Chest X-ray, PA view. Patient: 56 years old, sex F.
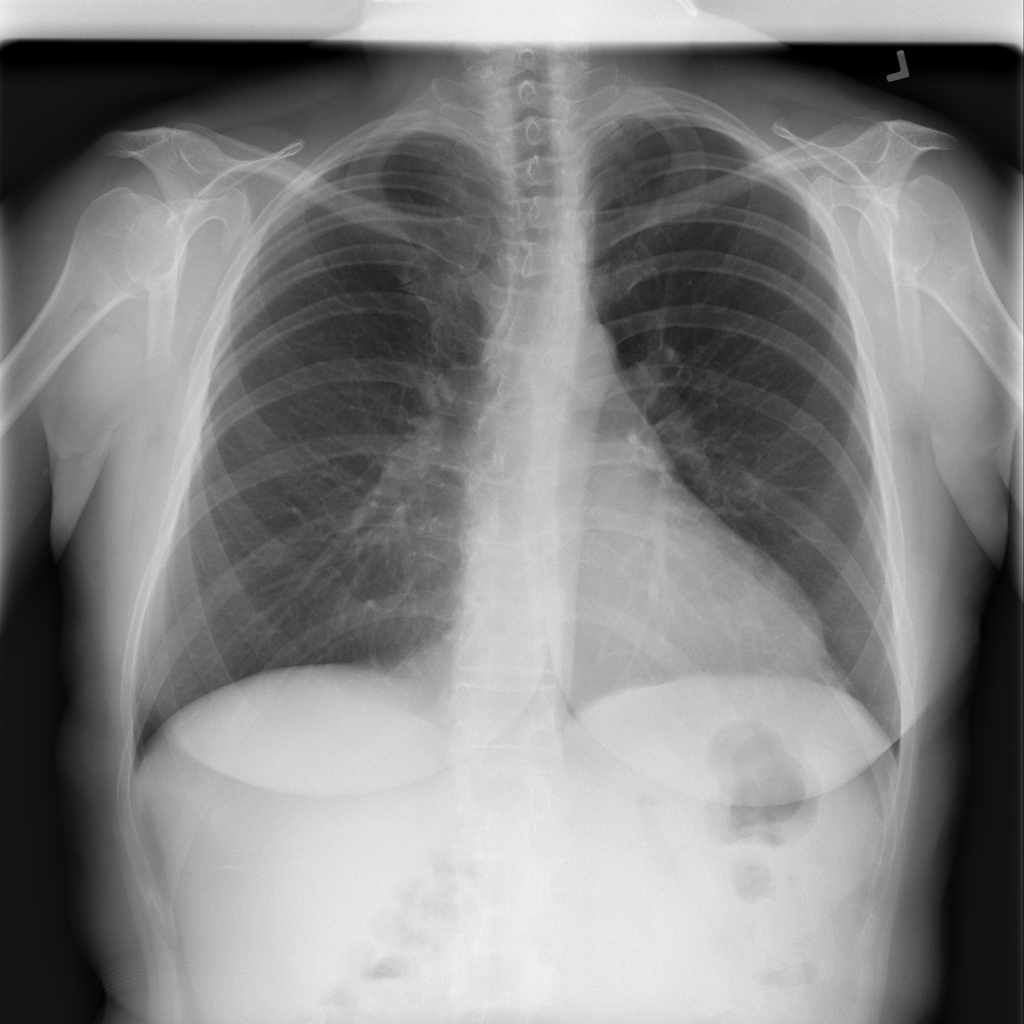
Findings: No Finding